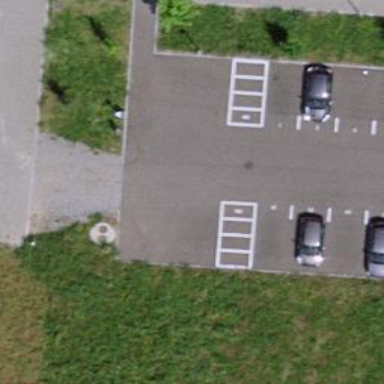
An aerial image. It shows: Paved area designated for bicycle parking.